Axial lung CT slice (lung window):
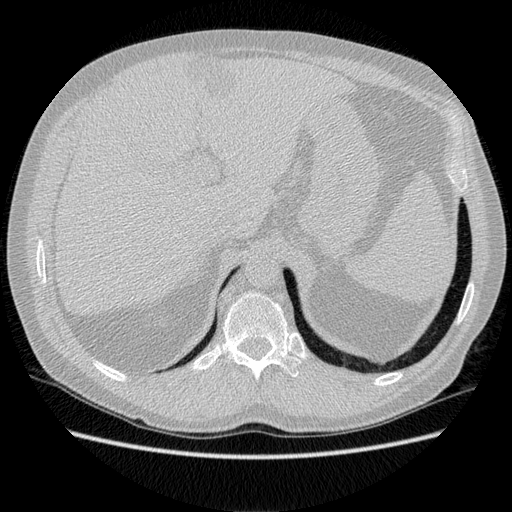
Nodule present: no